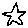
Label: star